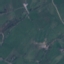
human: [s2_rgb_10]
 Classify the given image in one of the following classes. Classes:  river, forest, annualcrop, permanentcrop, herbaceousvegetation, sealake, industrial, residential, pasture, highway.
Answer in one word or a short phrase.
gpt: Pasture